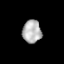
Tissue: lung
Cell type: Epithelial cells
Senescence score: 0.242
Nuclear area (px): 423
Mean DAPI intensity: 179.111